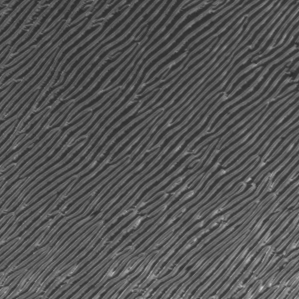
Label: frost